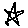
Label: star